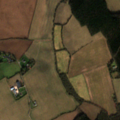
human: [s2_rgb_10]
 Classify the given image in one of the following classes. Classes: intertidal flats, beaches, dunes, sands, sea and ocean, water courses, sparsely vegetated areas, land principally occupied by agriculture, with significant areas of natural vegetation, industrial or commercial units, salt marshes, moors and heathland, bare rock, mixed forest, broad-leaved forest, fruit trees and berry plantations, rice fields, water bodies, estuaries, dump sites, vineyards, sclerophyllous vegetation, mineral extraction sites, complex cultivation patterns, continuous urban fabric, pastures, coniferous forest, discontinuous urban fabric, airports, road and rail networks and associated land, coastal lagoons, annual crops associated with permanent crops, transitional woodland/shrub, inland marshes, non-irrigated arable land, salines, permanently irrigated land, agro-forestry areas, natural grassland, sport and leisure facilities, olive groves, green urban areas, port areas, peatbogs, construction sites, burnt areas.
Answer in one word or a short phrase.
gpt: non-irrigated arable land, complex cultivation patterns, mixed forest